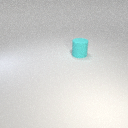
large cyan rubber cylinder